Interaction volume radius: 10 \u00c5
Interaction volume height: 40 \u00c5
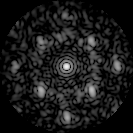
Disorder parameter: 0.4319